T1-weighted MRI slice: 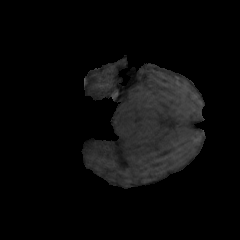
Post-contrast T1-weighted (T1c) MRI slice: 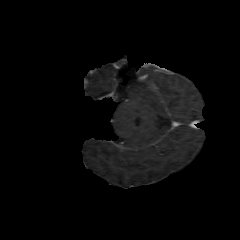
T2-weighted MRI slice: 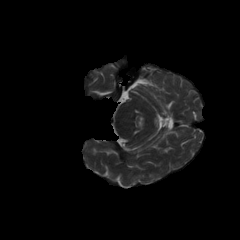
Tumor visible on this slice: no